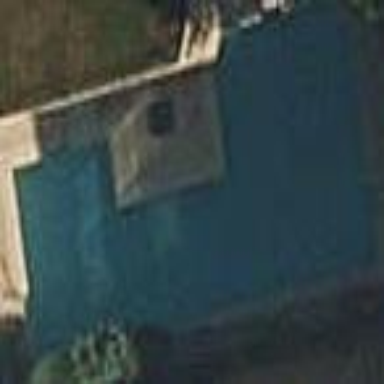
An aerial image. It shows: Swimming pool located in leisure land.